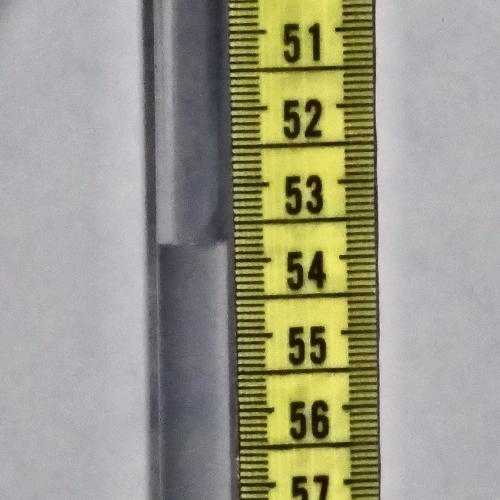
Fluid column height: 53.8 cm